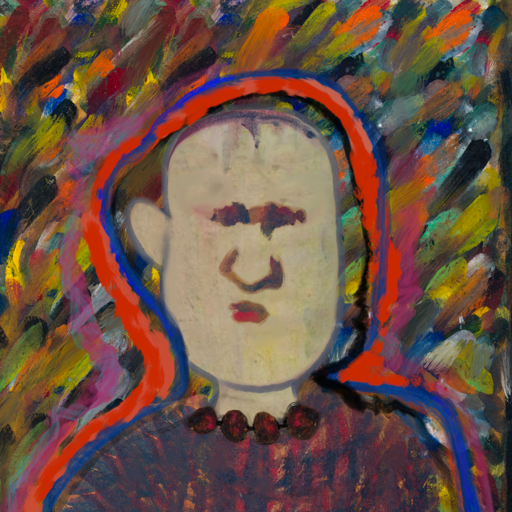
Background: An_Impression, Head And Neck Front: Hill_Girl, Face Front: In_The_Sun, Bust: In_The_Sun, Hair Front: Experience, Head Accessory: Blank, Second Necklace: Blank, Necklace: Mosgoul, Baby: Blank